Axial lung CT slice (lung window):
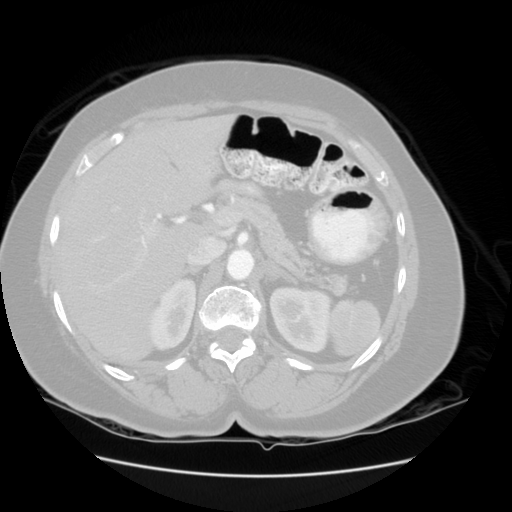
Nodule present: no